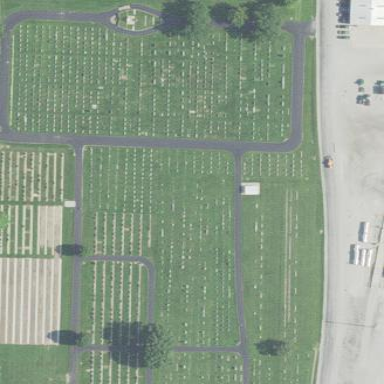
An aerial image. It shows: Cemetery.